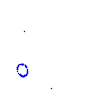
Particle: proton